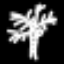
Label: palm tree